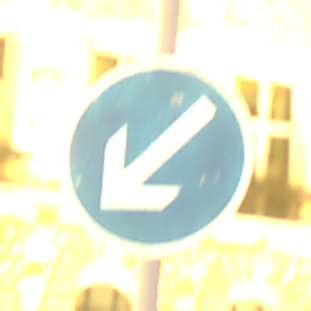
Verkehrszeichen: VorgeschriebeneVorbeifahrtLinks
Umgebung: Outdoor, Urban
Tageszeit: Night
Wetter: Overcast
Licht: Artificial
Jahreszeit: NotSpecified
Kontrast: MediumContrast